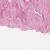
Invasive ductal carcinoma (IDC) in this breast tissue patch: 0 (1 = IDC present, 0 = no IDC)